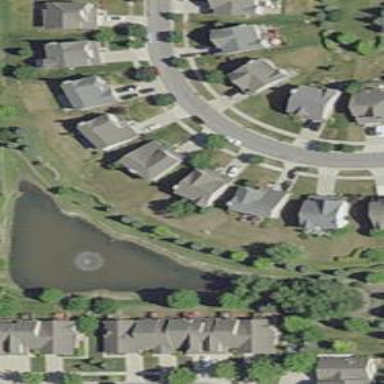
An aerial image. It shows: Pond surrounded by natural water.